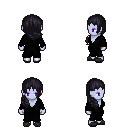
a pixel art fantasy rpg character, female body template, dark elf, purple skin, gray robe, gold greaves, raven right-swept hairstyle, gray slippers, four views (front, back, left, right), 2x2 character sprite sheet, small pixel art, hard edges, no anti-aliasing